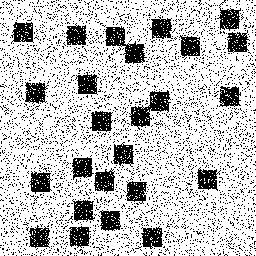
Squares: 25
Triangles: 0
Stars: 0
Total shapes: 25